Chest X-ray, PA view. Patient: 36 years old, sex M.
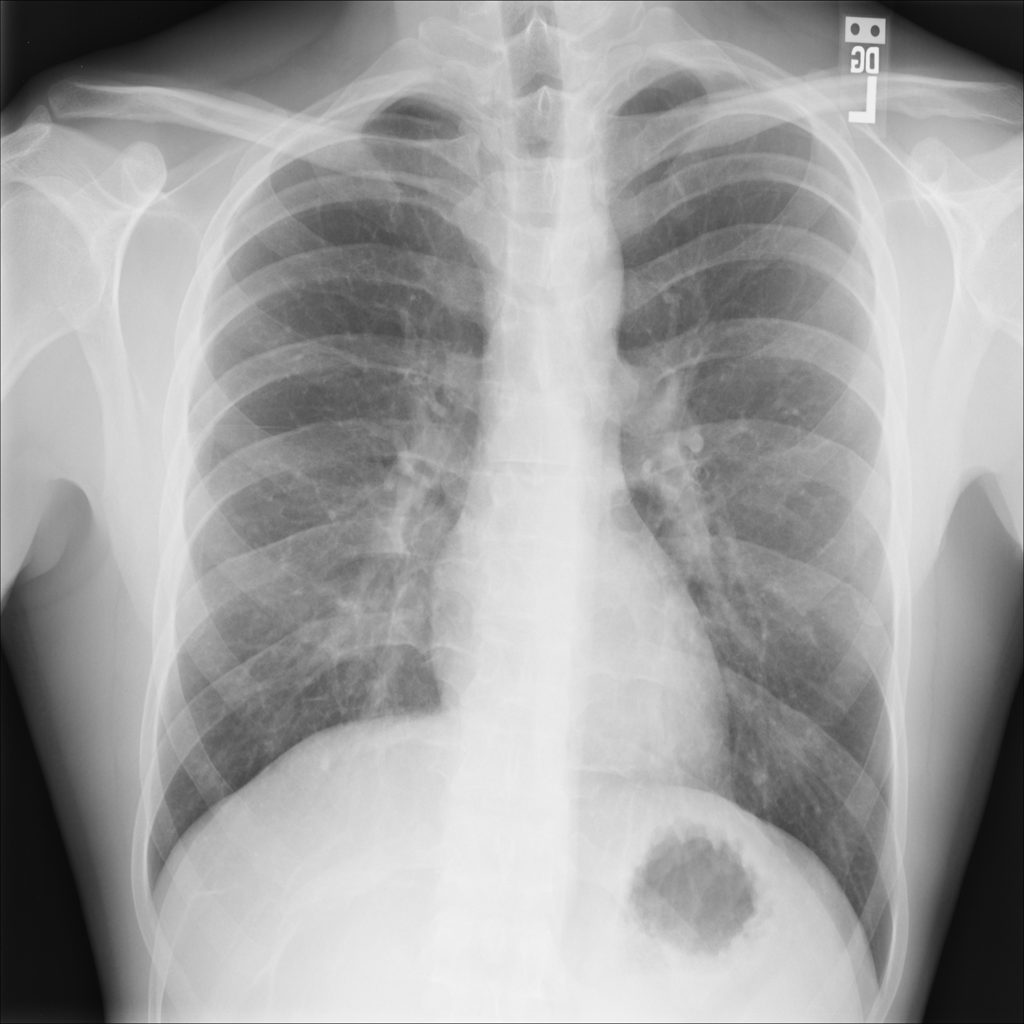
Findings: Atelectasis, Infiltration, Nodule